Question: I'm pretty new to Android-development. I'm currently working on an app, where i need to layout 4 buttons on an screen. Button 1 + 2 should be in the first row and 3 + 4 in the second row. I want each button to be the same height and width. And as there are multiple screen sizes out there, i want the buttons-width be 40% of the screen width.
Is something like this possible to make just by layouting, or do i need to calculate everything in code?
Note: I want to deploy the app to devices running Android 2.2 or higher.
Here's a sample graphic.

EDIT: For all who are searching for the square stuff.. Here is the solution: <URL>
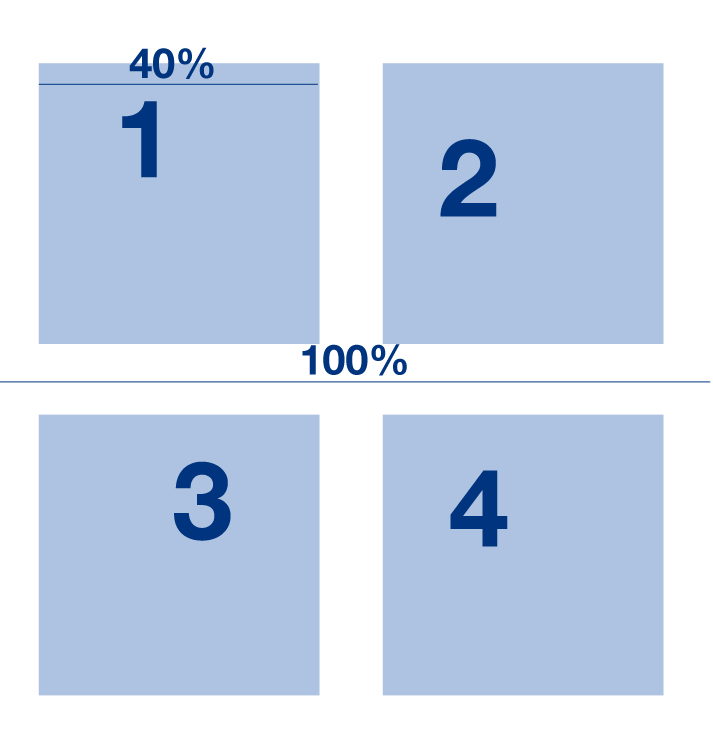
Answer: try this
'''
<LinearLayout xmlns:android="http://schemas.android.com/apk/res/android"
android:layout_width="fill_parent"
android:layout_height="wrap_content"
android:orientation="vertical" >
<LinearLayout
android:layout_width="fill_parent"
android:layout_height="wrap_content"
android:orientation="horizontal" >
<Button
android:id="@+id/button1"
android:layout_width="0px"
android:layout_height="wrap_content"
android:layout_weight="0.4"
android:text="Button" />
<Button
android:id="@+id/button2"
android:layout_width="0px"
android:layout_height="wrap_content"
android:layout_weight="0.6"
android:text="Button" />
</LinearLayout>
<LinearLayout
android:layout_width="fill_parent"
android:layout_height="wrap_content"
android:orientation="horizontal" >
<Button
android:id="@+id/button3"
android:layout_width="0px"
android:layout_height="wrap_content"
android:layout_weight="0.4"
android:text="Button" />
<Button
android:id="@+id/button4"
android:layout_width="0px"
android:layout_height="wrap_content"
android:layout_weight="0.6"
android:text="Button" />
</LinearLayout>
</LinearLayout>
'''

so for solving this problem you must use 'android:layout_weight="40/100"="0.4"'
and before it you must set 'android:layout_width' to 0 .becuase without it 'android:layout_weight="40/100"="0.4"' dont work.
for more details aboute ''android:layout_weight' go
<URL>
'UPDATE 1'
for doing this task for height of button try below code
'''
<LinearLayout xmlns:android="http://schemas.android.com/apk/res/android"
android:layout_width="fill_parent"
android:layout_height="fill_parent"
android:orientation="vertical" >
<LinearLayout
android:layout_width="fill_parent"
android:layout_height="0px"
android:layout_weight="0.6"
android:orientation="horizontal" >
<Button
android:id="@+id/button1"
android:layout_width="0px"
android:layout_height="fill_parent"
android:layout_weight="0.4"
android:text="Button" />
<Button
android:id="@+id/button2"
android:layout_width="0px"
android:layout_height="fill_parent"
android:layout_weight="0.6"
android:text="Button" />
</LinearLayout>
<LinearLayout
android:layout_width="fill_parent"
android:layout_height="0px"
android:layout_weight="0.4"
android:orientation="horizontal" >
<Button
android:id="@+id/button3"
android:layout_width="0px"
android:layout_height="fill_parent"
android:layout_weight="0.4"
android:text="Button" />
<Button
android:id="@+id/button4"
android:layout_width="0px"
android:layout_height="fill_parent"
android:layout_weight="0.6"
android:text="Button" />
</LinearLayout>
</LinearLayout>
'''